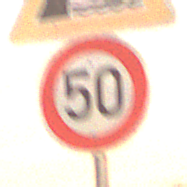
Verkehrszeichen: Geschwindigkeit50
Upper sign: Ufer
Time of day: SunriseSunset
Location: Outdoor (Nature)
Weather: PartlyCloudy
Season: NotSpecified
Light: Natural